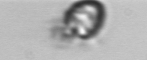
Label: Ciliophora